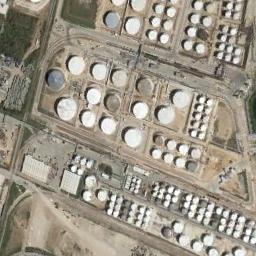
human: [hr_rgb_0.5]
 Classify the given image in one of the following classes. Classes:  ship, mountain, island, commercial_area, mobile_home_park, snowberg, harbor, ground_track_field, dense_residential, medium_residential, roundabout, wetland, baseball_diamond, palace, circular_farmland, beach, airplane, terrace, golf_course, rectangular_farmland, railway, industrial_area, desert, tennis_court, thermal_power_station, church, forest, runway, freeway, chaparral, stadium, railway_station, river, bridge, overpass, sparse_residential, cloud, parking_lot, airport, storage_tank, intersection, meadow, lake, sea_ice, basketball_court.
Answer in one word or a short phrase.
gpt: storage_tank